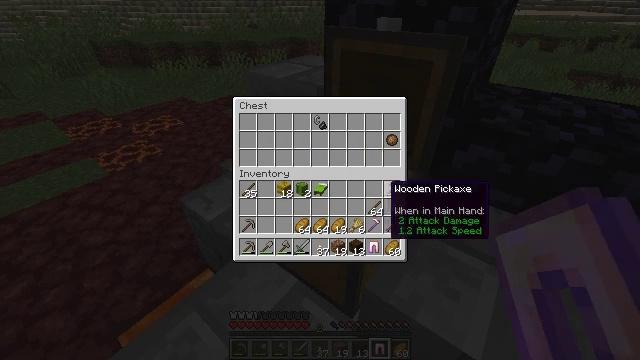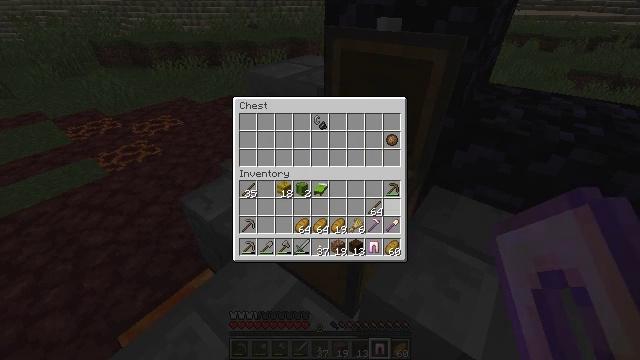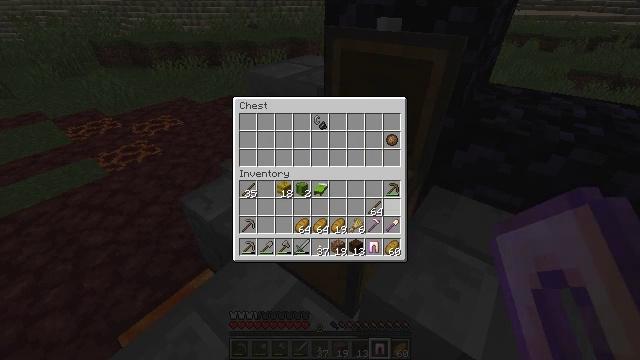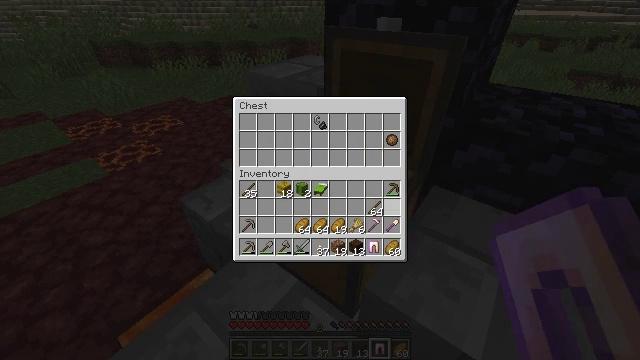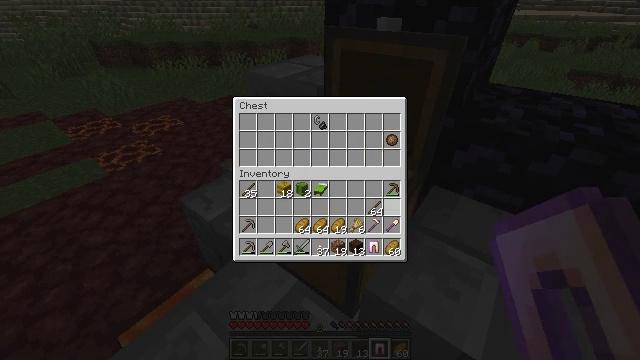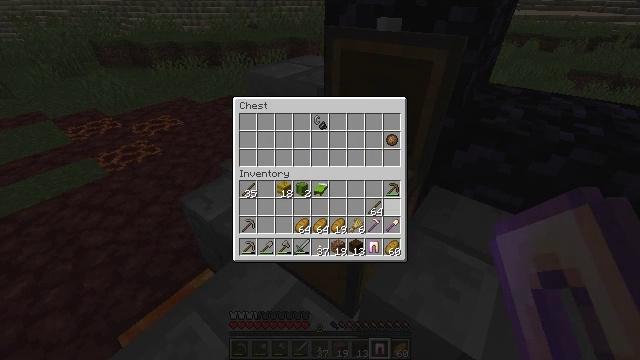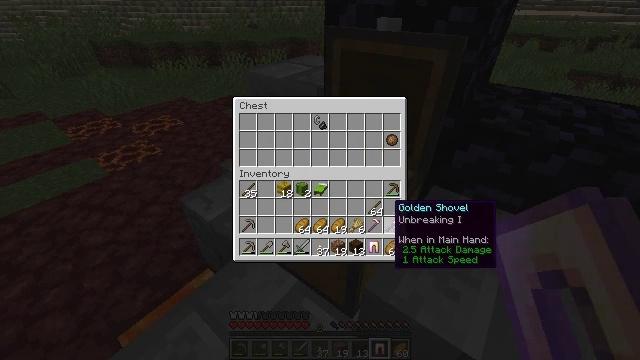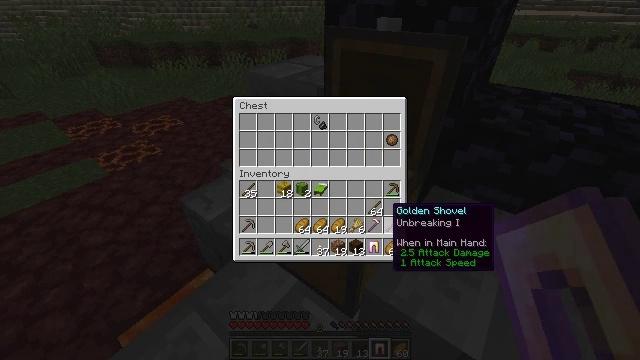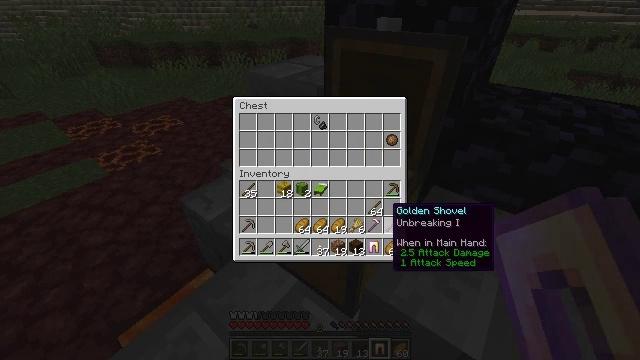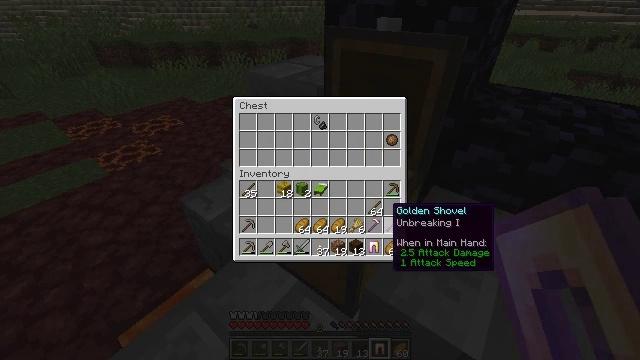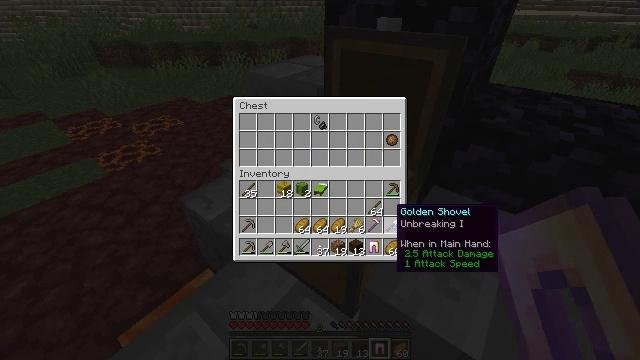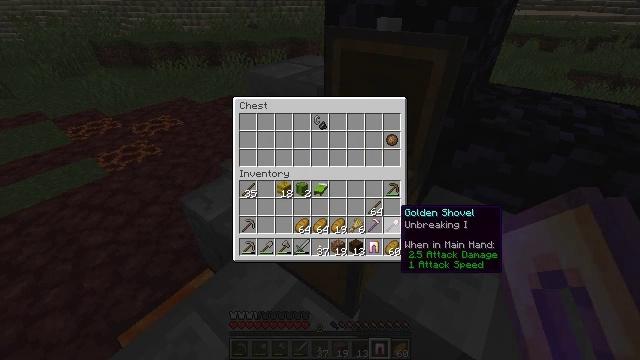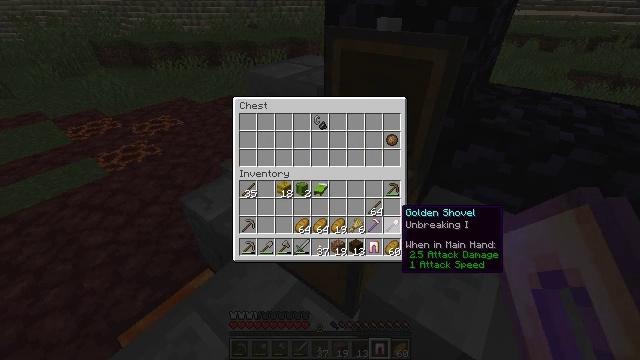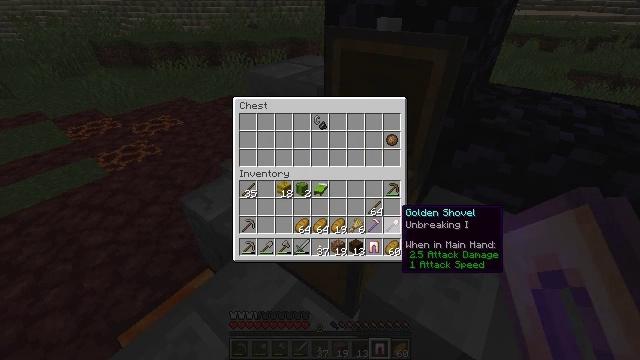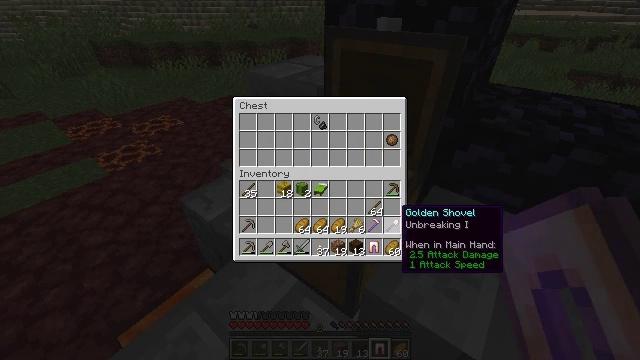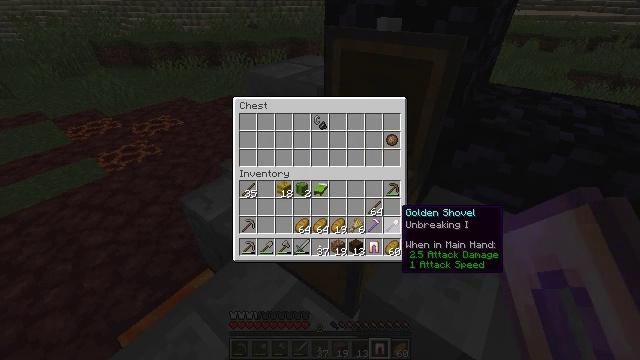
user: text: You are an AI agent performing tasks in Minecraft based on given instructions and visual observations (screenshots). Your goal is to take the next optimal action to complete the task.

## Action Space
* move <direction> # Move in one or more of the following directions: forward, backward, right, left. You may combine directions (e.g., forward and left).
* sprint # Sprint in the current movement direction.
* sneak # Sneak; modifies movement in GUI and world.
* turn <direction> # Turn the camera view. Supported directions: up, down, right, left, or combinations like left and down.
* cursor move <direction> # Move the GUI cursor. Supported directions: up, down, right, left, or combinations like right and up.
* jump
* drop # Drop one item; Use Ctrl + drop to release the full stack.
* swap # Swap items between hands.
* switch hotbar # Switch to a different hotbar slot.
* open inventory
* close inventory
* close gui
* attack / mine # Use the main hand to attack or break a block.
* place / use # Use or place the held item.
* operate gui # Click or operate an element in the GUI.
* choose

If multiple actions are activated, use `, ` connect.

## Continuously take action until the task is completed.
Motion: motion action
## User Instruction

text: Drop golden leggings.
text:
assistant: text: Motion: no_op
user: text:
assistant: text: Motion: no_op
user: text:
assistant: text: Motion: no_op
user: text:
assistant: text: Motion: no_op
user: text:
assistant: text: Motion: no_op
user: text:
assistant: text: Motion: no_op
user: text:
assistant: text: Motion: no_op
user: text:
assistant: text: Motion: no_op
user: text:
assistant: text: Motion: no_op
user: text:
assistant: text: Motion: no_op
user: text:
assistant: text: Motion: no_op
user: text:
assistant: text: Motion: no_op
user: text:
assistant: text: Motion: no_op
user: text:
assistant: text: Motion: no_op
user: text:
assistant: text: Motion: no_op
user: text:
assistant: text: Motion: no_op
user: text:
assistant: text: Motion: no_op
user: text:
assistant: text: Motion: no_op
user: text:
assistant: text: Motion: cursor move up
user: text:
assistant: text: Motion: cursor move left and up
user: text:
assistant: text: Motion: cursor move left and up
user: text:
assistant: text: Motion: cursor move left and up
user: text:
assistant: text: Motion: sneak
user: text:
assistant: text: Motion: sneak, cursor move left
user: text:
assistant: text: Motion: sneak
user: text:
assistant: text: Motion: sneak
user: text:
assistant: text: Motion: sneak
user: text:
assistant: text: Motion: sneak, choose
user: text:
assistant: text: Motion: sneak, choose
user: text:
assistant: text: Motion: sneak, choose